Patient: sex M, age 78
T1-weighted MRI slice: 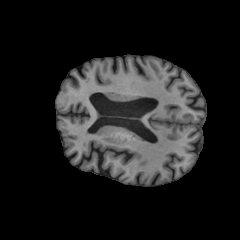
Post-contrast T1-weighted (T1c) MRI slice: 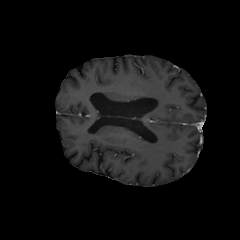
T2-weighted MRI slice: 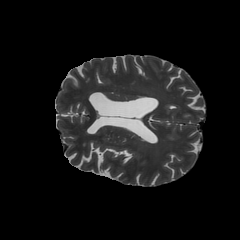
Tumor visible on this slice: no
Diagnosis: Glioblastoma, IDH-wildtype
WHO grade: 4